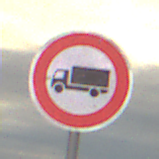
Verkehrszeichen: VerbotFuerKraftfahrzeugeUeberDreiKommaFuenfTonnen
Umgebung: Outdoor, RoadRail
Tageszeit: SunriseSunset
Wetter: PartlyCloudy
Licht: Natural
Jahreszeit: NotSpecified
Kontrast: MediumContrast